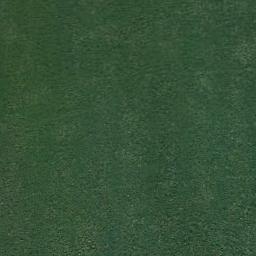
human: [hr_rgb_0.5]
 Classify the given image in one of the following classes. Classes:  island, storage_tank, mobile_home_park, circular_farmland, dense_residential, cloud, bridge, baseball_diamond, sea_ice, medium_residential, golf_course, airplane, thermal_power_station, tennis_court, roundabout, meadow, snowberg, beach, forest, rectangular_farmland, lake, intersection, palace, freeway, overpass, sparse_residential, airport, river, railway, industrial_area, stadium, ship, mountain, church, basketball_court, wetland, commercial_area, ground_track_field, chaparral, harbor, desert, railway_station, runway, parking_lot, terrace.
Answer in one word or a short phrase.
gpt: meadow